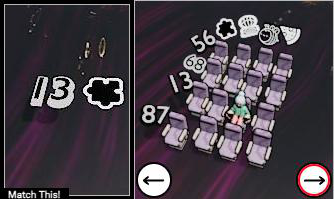
Task: seats
Answer: no